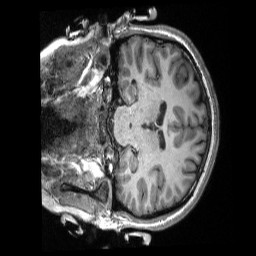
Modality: T1w
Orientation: coronal
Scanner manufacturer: siemens
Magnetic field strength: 3 T
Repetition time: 2.3 s
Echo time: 0.00308 s